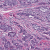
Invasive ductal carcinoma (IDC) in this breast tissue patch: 1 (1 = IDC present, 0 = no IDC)